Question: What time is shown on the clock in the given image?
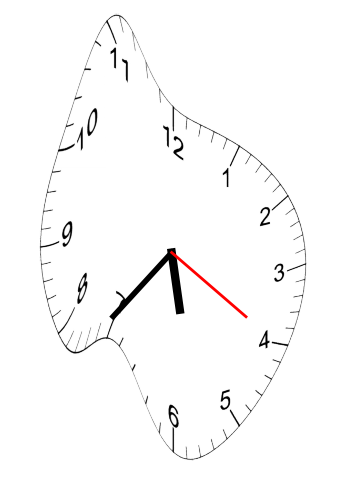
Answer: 05:36:20